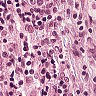
Metastatic tissue present: no